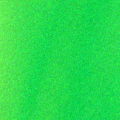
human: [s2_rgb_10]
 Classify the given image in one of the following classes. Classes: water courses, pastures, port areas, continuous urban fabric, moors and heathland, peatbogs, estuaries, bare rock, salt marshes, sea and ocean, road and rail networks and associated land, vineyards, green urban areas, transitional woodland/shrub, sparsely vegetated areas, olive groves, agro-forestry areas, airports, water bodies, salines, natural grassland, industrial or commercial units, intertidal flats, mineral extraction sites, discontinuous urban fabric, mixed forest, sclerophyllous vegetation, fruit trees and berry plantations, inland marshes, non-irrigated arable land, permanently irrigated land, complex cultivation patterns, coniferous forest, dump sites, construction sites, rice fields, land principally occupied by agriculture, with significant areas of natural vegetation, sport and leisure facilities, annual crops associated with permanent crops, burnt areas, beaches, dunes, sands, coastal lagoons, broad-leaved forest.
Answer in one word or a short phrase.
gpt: sea and ocean